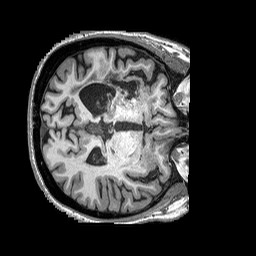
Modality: T1w
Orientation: axial
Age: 31
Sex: female
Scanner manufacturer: siemens
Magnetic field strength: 3 T
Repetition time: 2.53 s
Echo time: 0.00144 s